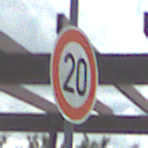
Verkehrszeichen: Geschwindigkeit20
Umgebung: Outdoor, Nature
Tageszeit: Midday
Wetter: PartlyCloudy
Licht: Natural
Jahreszeit: NotSpecified
Kontrast: HighContrast